Question: I have a code with what can be the number of files uploaded in to folder and I want these files name, size and URL in to database, but my Controller is not working. (Im using CakePHP framework). I want to add these files data what Im uploading in to database (all files data) and I got error.
Error:
'''
Notice (8): Undefined index: tmp_namaEURaEUR"aEURaEUR"e [APP\Controller\UploadFilesController.php, line 24]
'''
'''
public function uploadFile() {
$filename = '';
if ($this->request->is('post')) { // checks for the post values
$uploadData = $this->request->data;
//print_r($this->request->data); die;
foreach($uploadData as $file){
$filename = basename($file['name']); // gets the base name of the uploaded file
$uploadFolder = WWW_ROOT. 'files'; // path where the uploaded file has to be saved
$filename = $filename; // adding time stamp for the uploaded image for uniqueness
$uploadPath = $uploadFolder . DS . $filename;
if( !file_exists($uploadFolder) ){
mkdir($uploadFolder); // creates folder if not found
}
if (!move_uploaded_file($file['tmp_name'], $uploadPath)) {
return false;
}
echo "Sa sisestasid faili: $filename<br>";
}
foreach($this->request->data['UploadFile']['file_upload'] as $file){
if (!empty($this->request->data) && is_uploaded_file($this->request->data['UploadFile']['file_upload']['tmp_nam e'])) { //THIS IS LINE 24
$fileData = fread(fopen($this->request->data['UploadFile']['file_upload']['tmp_name'], "r"), $this->request->data['UploadFile']['file_upload']['size']);
$this->request->data['UploadFile']['name'] = $this->request->data['UploadFile']['file_upload']['name'];
$this->request->data['UploadFile']['size'] = $this->request->data['UploadFile']['file_upload']['size'];
$this->request->data['UploadFile']['URL'] = $this->request->data['UploadFile']['file_upload']['tmp_name'];
$this->request->data['UploadFile']['data'] = $fileData;
$this->UploadFile->create();
$this->UploadFile->save($this->request->data);
}
}
}
}
}
'''
'''
<?php
echo $this->Form->create('uploadFile', array( 'type' => 'file'));
?>
<div class="input_fields_wrap">
<label for="uploadFilefiles"></label>
<input type="file" name="data[]" id="uploadFilefiles">
</div>
<button type="button" class="add_field_button">+</button> <br><br>
<form name="frm1" method="post" onsubmit="return greeting()">
<input type="submit" value="Submit">
</form>
<?php
echo $this->Html->script('addFile');
'''
If it is necessary I can also add 'AddFile' script.
Here is my table () structure:

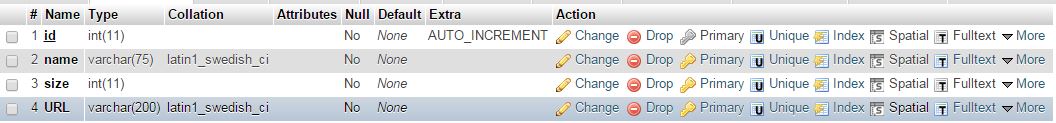
Answer: I think, this is the best way to do this :
'''
public function uploadFile() {
$filename = '';
if ($this->request->is('post')) { // checks for the post values
$uploadData = $this->request->data ['UploadFile']['file_upload'];
//print_r($this->request->data); die;
foreach($uploadData as $file){
$filename = basename($file['name']); // gets the base name of the uploaded file
$uploadFolder = WWW_ROOT. 'files'; // path where the uploaded file has to be saved
$filename = $filename; // adding time stamp for the uploaded image for uniqueness
$uploadPath = $uploadFolder . DS . $filename;
if( !file_exists($uploadFolder) ){
mkdir($uploadFolder); // creates folder if not found
}
if (!move_uploaded_file($file['tmp_name'], $uploadPath)) {
return false;
}
echo "Sa sisestasid faili: $filename<br>";
$this->request->data['UploadFile']['name'] = $file['name'];
$this->request->data['UploadFile']['size'] = $file['size'];
$this->request->data['UploadFile']['URL'] = $file['tmp_name'];
$this->UploadFile->create();
$this->UploadFile->save($this->request->data);
}
}
}
'''
I tried this in my host and its working.